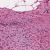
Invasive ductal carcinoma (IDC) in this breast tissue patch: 0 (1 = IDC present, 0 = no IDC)